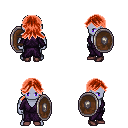
a pixel art fantasy rpg character, male body template, dark elf, purple skin, purple robe, gold greaves, red loose hair, maroon shoes, shield, four views (front, back, left, right), 2x2 character sprite sheet, small pixel art, hard edges, no anti-aliasing